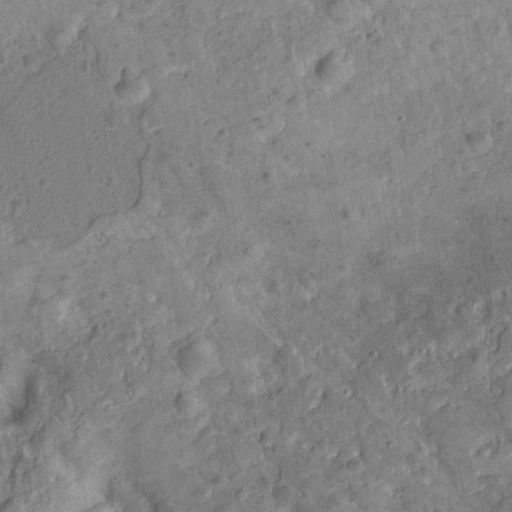
Objects detected: cone